Field crop: maize
Growth stage: 2
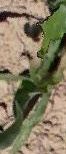
Species: maize